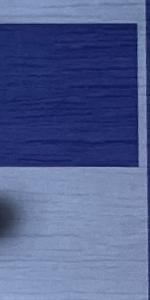
Label: Empty